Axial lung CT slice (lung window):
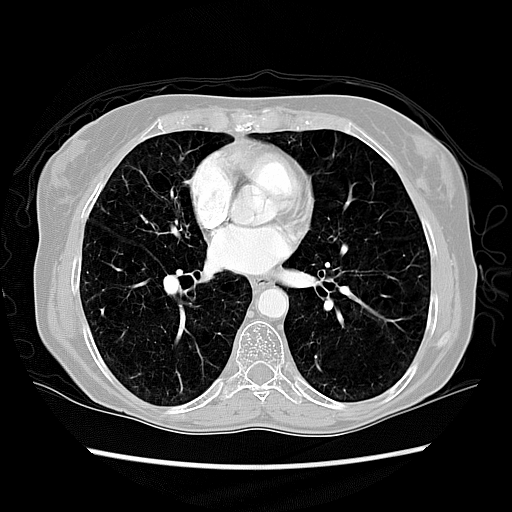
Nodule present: no